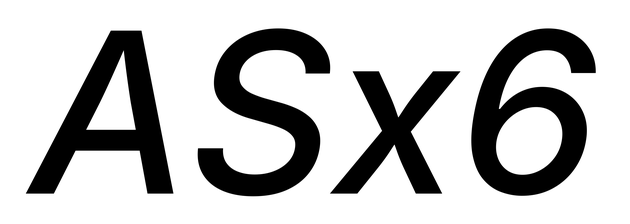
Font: Inter-Italic_Medium_Italic